This time-frequency spectrogram was computed from a bearing vibration snapshot; brighter regions carry more energy. Based on the visible evidence, which condition applies: normal, inner_race, outer_race, ball?
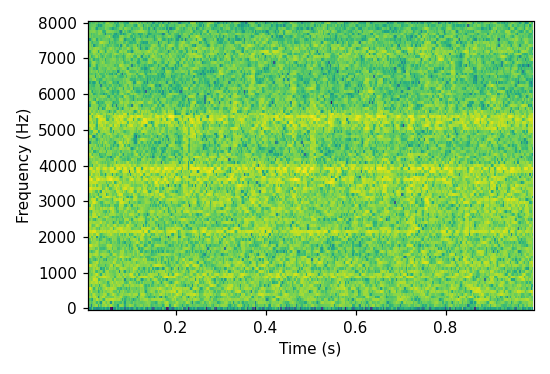
Answer: inner_race